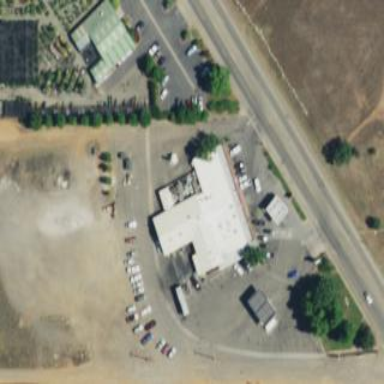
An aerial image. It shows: Supermarket located in building.